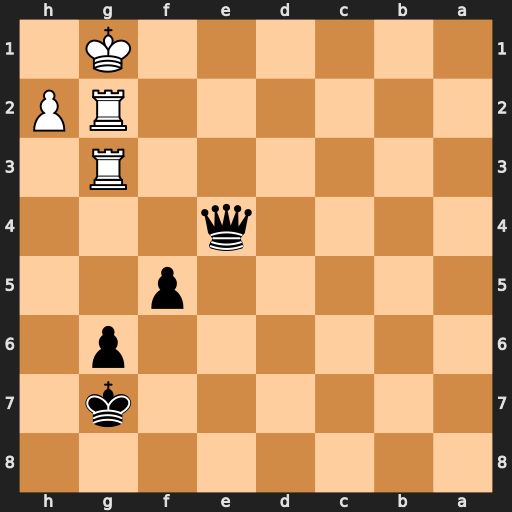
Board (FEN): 8/6k1/6p1/5p2/4q3/6R1/6RP/6K1
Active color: b
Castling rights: -
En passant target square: -
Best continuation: Qe1#